Aerial crown-view tile of a tropical tree (Barro Colorado Island, Panama), acquired 20250715:
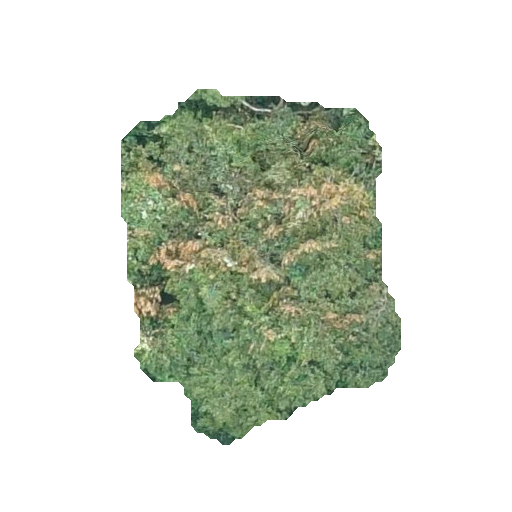
Species: Chrysophyllum cainito
GBIF accepted scientific name: Chrysophyllum cainito
Crown area: 112.205 m²